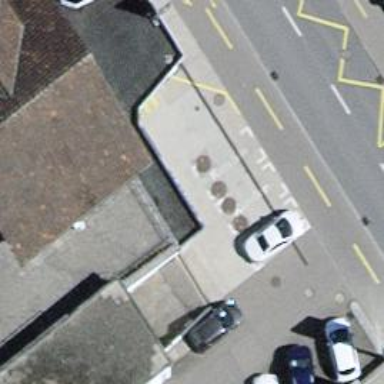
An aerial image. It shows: Car repair shop.